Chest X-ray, PA view. Patient: 30 years old, sex F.
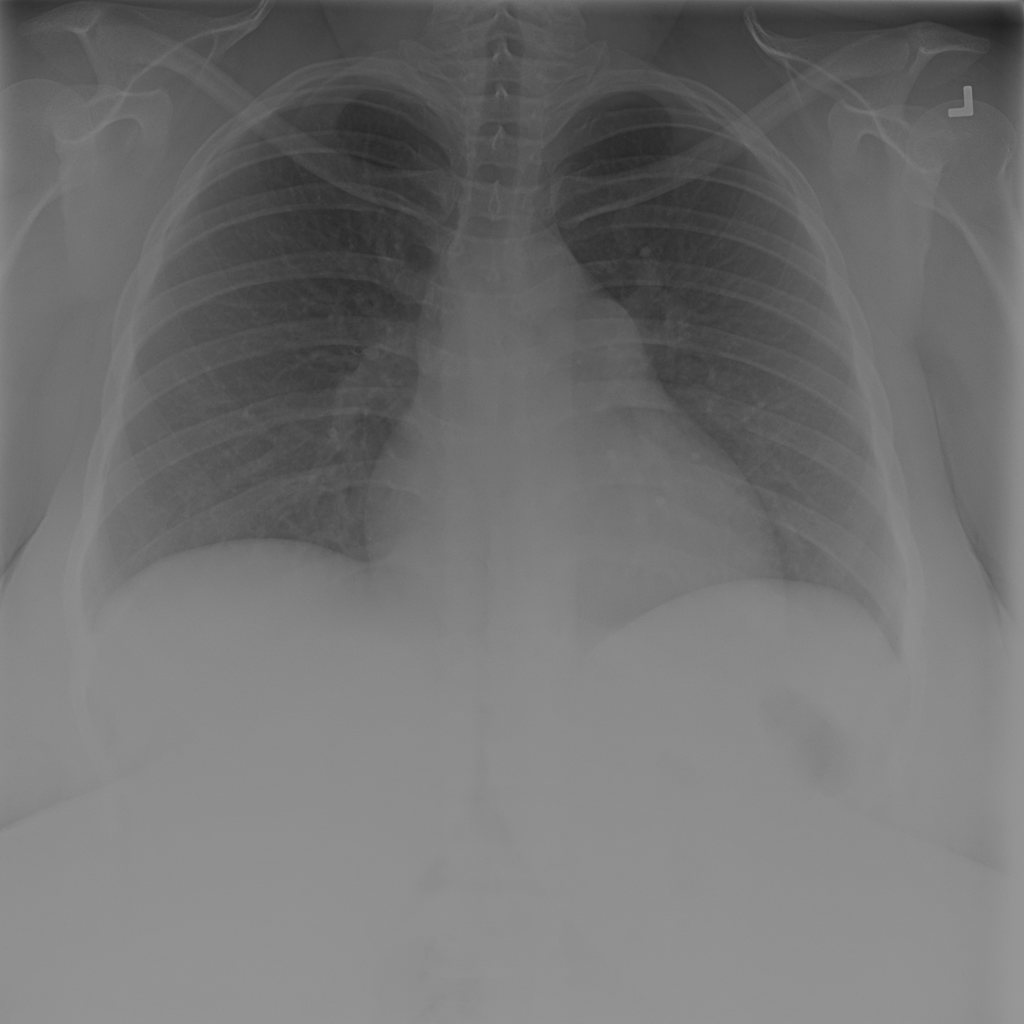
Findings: No Finding